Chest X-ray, AP view. Patient: 70 years old, sex F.
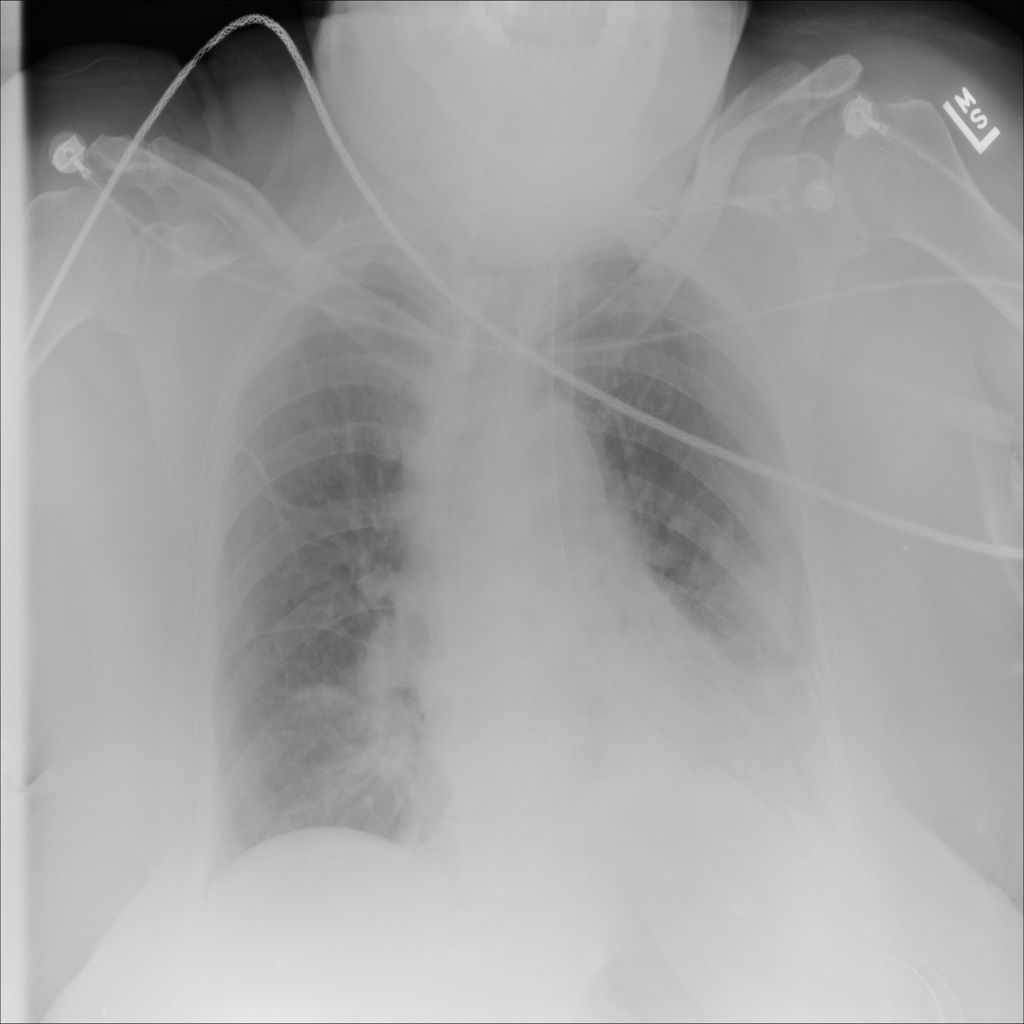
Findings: Atelectasis